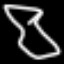
Label: hourglass